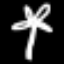
Label: palm tree